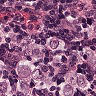
Metastatic tissue present: yes